Interaction volume radius: 10 \u00c5
Interaction volume height: 25 \u00c5
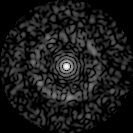
Disorder parameter: 0.8387